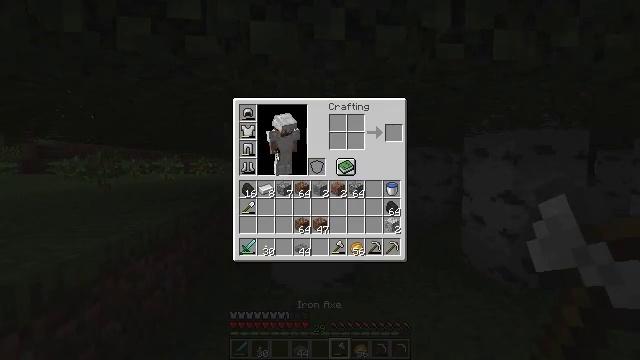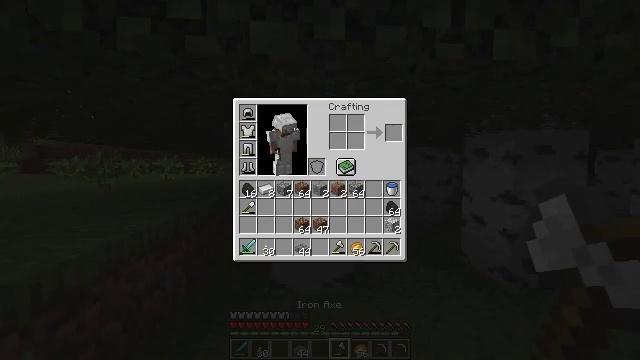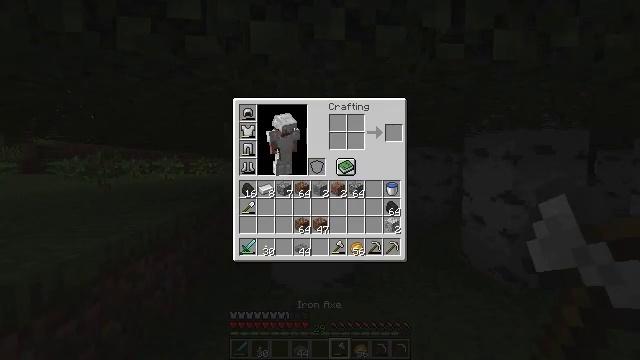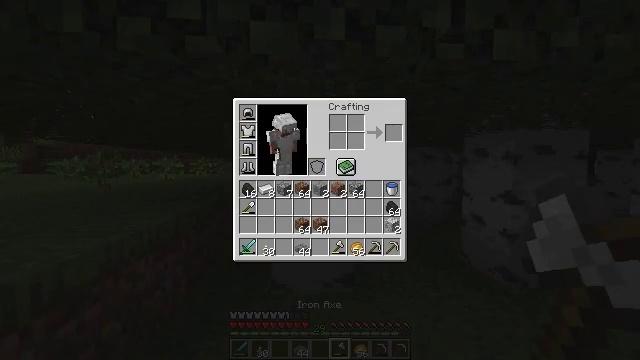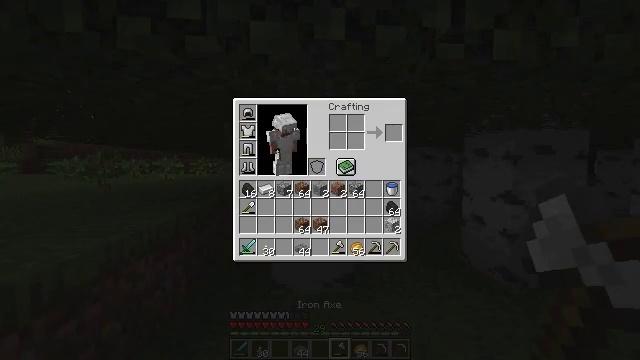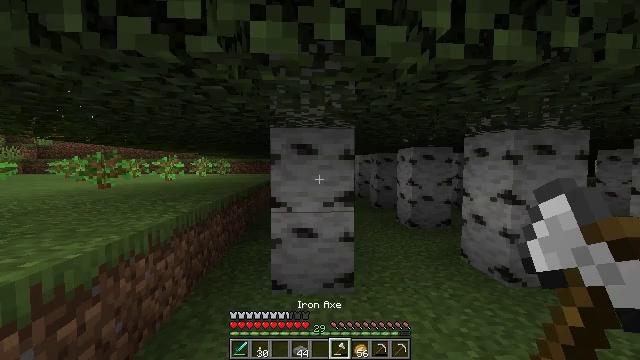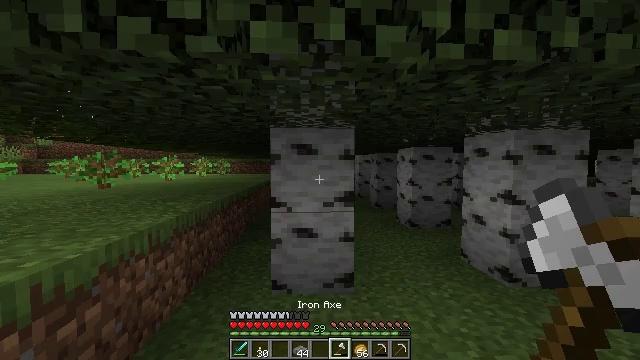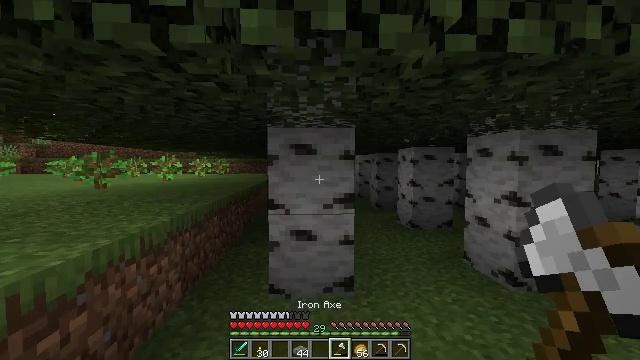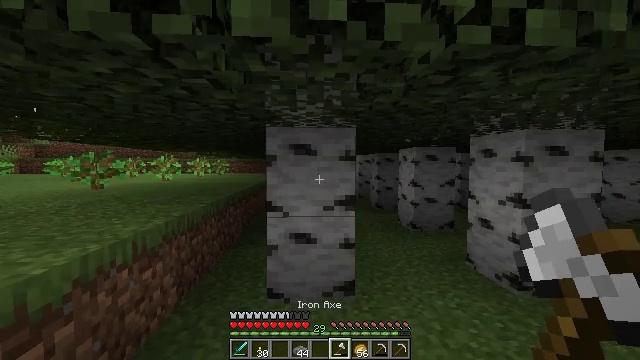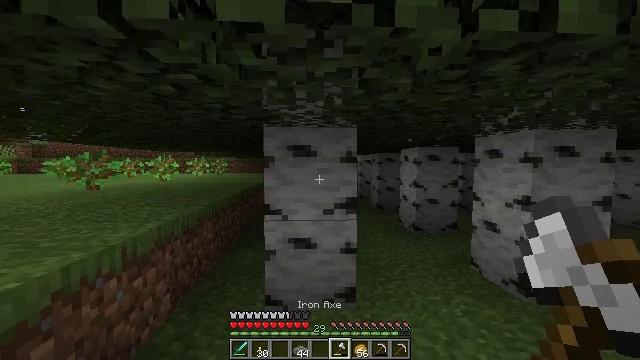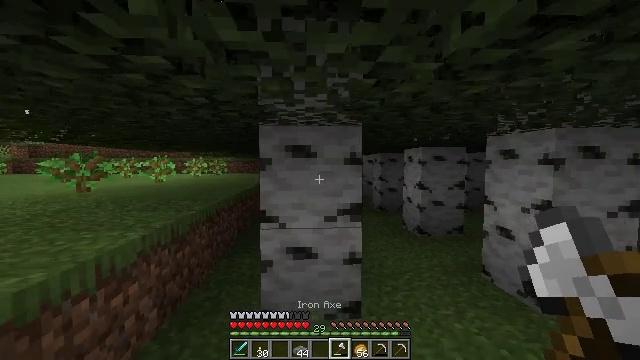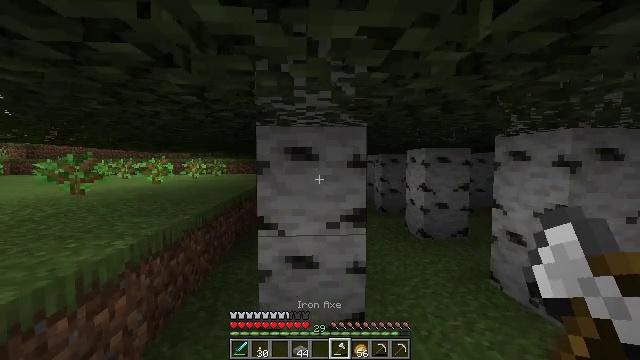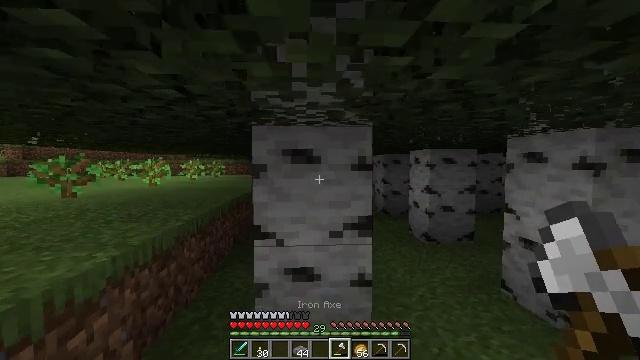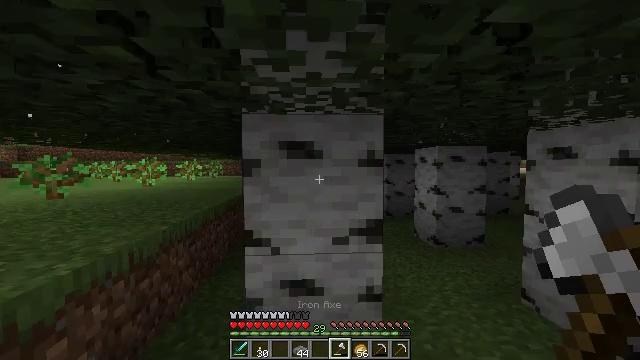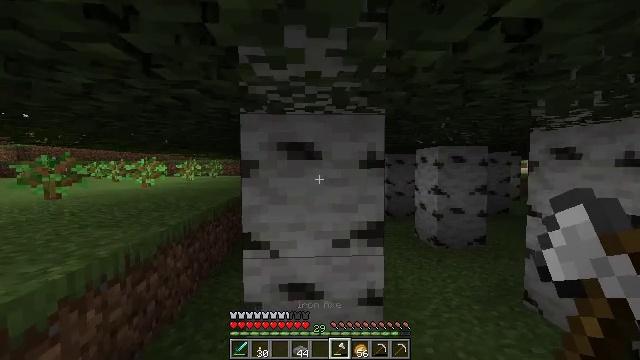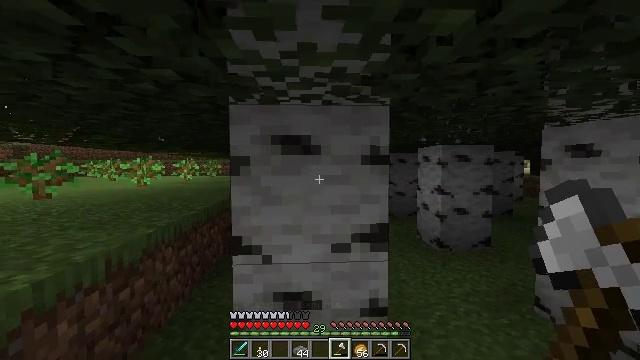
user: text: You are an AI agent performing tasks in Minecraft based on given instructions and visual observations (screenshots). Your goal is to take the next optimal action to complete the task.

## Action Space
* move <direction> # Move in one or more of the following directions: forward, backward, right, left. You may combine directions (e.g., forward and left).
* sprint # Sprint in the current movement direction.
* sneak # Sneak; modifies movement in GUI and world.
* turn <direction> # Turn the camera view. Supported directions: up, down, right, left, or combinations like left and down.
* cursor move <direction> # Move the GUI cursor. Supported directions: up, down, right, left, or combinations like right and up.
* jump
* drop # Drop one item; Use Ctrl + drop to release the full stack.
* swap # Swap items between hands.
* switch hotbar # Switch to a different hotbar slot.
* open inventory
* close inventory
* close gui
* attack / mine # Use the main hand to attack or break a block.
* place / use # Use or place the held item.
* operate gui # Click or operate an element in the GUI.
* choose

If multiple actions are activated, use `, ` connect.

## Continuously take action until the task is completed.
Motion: motion action
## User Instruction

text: Mine the birch log from the tree.
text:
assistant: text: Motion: no_op
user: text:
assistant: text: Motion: no_op
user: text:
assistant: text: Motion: no_op
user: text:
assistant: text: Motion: no_op
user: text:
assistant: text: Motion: close inventory
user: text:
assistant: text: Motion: close inventory
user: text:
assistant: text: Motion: move forward, close inventory
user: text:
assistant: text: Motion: move forward, close inventory
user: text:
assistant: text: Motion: move forward
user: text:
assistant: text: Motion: move forward
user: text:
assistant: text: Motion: move forward
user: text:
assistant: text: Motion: move forward
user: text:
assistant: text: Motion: move forward
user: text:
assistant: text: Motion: no_op
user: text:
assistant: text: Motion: no_op
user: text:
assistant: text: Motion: no_op
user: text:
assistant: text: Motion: no_op
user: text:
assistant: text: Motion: no_op
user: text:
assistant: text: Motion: no_op
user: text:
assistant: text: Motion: no_op
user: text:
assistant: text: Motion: no_op
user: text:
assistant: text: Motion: no_op
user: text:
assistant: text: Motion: no_op
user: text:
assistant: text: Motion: no_op
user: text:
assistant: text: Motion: no_op
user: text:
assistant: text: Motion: no_op
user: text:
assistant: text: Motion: no_op
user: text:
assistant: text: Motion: no_op
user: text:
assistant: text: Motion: turn left and down
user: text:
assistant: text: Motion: turn left and down